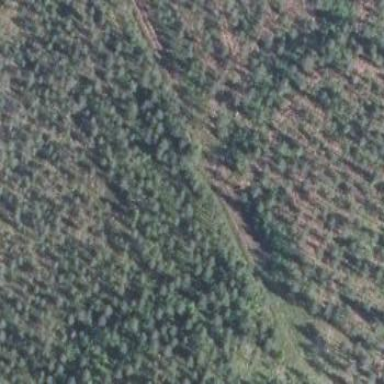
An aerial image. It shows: Needle-leaved woodland.